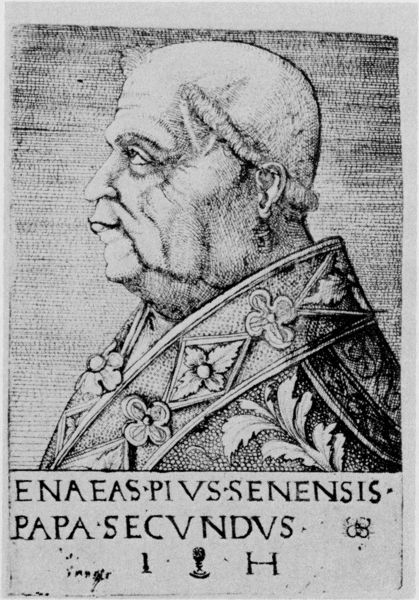
Titel: Bildnis von Papst Pius II
Künstler: Hieronymus Hopfer
Institution: (Seriendruck)
Schlagwörter: blätter, mann, blumen, ohr, profil, skizze, stirn, zeichnung, alt, falten, bild, portrait, porträt, mantel, blatt, ranken, schrift, grafik, kahl, papst, bordüre, glatze, ornamente, stola, religion, druck, schwarz-weiß, stich, text, habit, poster, priester, mönch, kupferstich, spruch, bildunterschrift, ornat, glaze, tonsur, vierpass, prfil, seriendruck, fischkopf, pius, oberbiss, kirtche, eneas, beschrieben, kleines ohr, pius ii.